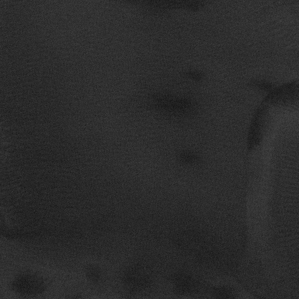
Label: frost